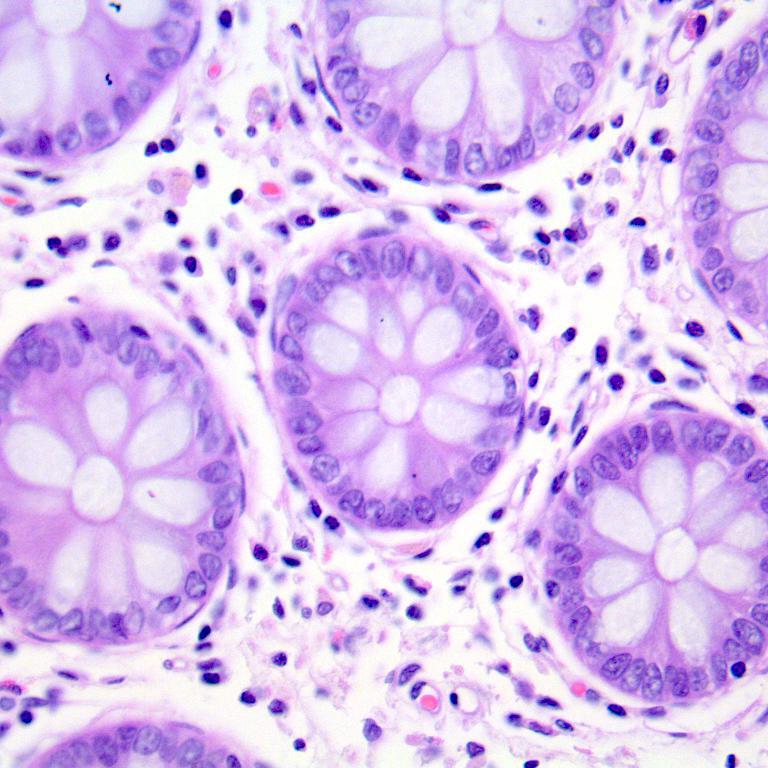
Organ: colon
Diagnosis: benign